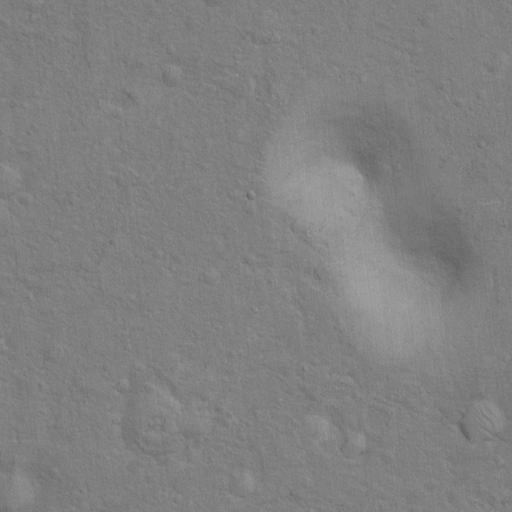
Objects detected: cone